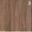
Piece: xx